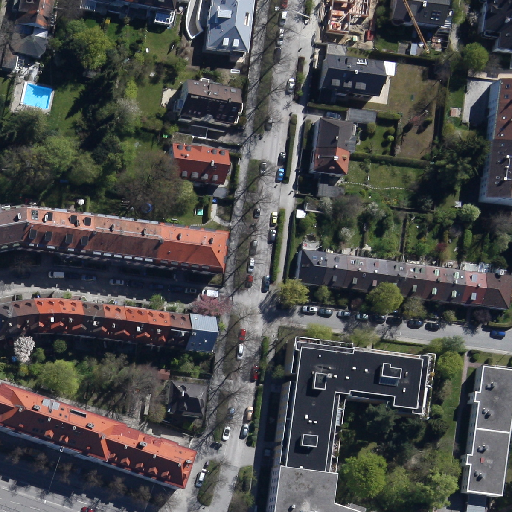
Referring expression: vehicle in the parking area